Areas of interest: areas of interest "Residential Area"
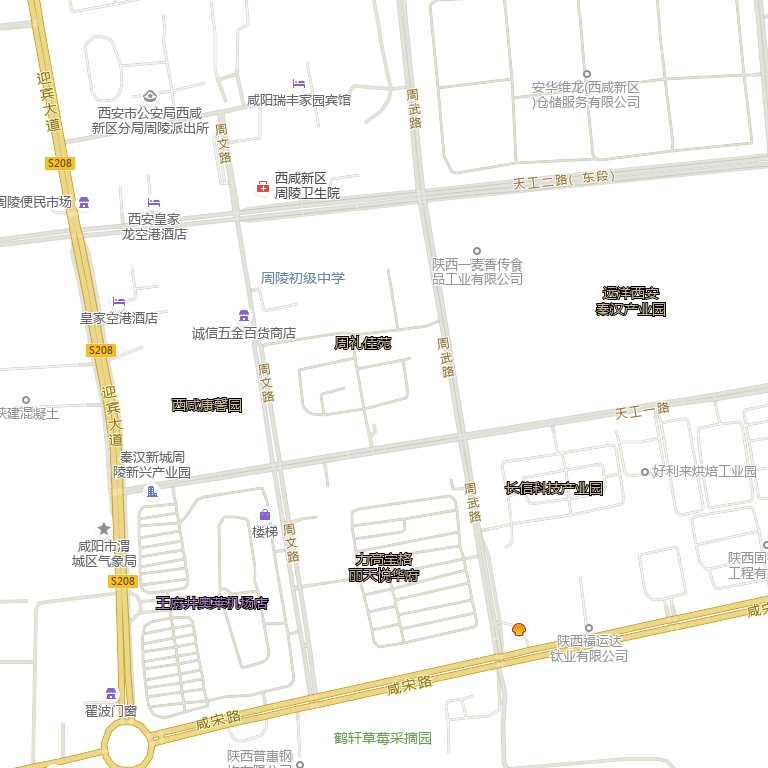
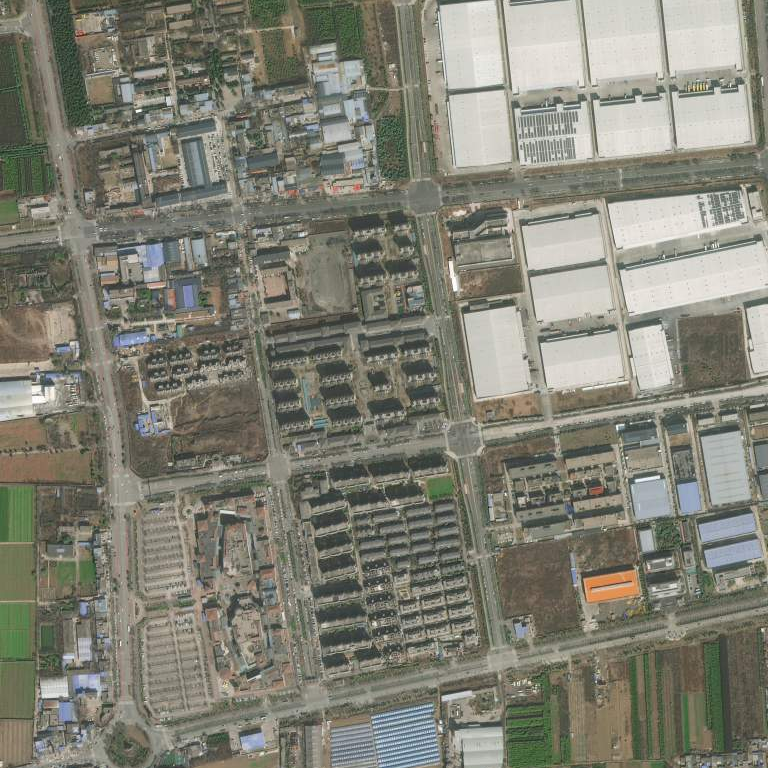